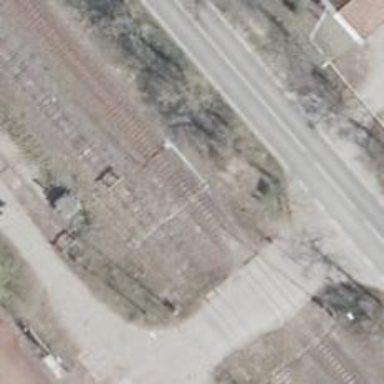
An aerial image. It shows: Railway switch with the turnout side on the left.